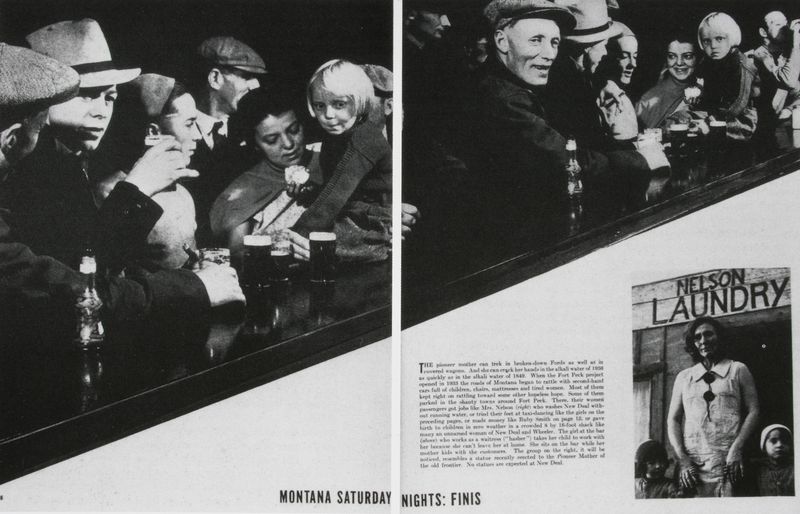
Titel: Montana Saturday Nights
Künstler: Margaret Bourke-White
Schlagwörter: frauen, menschen, bar, frau, hut, hüte, männer, schwarz, weiss, flasche, gesichter, gläser, kappen, mützen, tresen, trinken, kind, mutter, england, kinder, fotos, treppe, foto, fotografie, ausgemergelt, schwarzweiss, text, zeitung, bier, menschenmenge, diagonale, artikel, biergläser, beitrag, bierflachen, laundry, nelson laundry